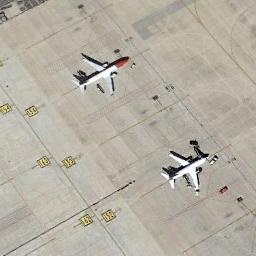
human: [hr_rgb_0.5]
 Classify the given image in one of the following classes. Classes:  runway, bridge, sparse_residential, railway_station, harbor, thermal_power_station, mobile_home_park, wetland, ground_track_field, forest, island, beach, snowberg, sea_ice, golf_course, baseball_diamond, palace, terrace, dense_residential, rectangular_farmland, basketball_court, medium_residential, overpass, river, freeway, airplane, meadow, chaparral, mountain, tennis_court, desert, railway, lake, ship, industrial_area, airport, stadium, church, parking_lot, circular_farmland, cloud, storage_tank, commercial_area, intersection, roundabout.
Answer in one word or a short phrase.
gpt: airplane